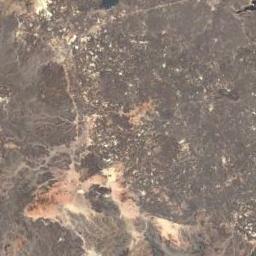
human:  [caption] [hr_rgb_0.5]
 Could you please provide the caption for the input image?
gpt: Many trees are on the mountain .

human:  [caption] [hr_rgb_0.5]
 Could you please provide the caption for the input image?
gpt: Thirty percent of the area on this mountain is covered by vegetation .

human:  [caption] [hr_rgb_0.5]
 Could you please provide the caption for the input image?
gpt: The mountain is full of black soil .

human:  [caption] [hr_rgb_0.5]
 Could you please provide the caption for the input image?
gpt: The mountain has a rugged surface and its rocks are brown .

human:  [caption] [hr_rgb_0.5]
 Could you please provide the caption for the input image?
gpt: There are some white rocks on the brown mountain .